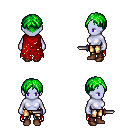
a pixel art fantasy rpg character, female body template, dark elf, purple skin, red tattered cape, gold greaves, green parted hairstyle, brown shoes, dagger, four views (front, back, left, right), 2x2 character sprite sheet, small pixel art, hard edges, no anti-aliasing